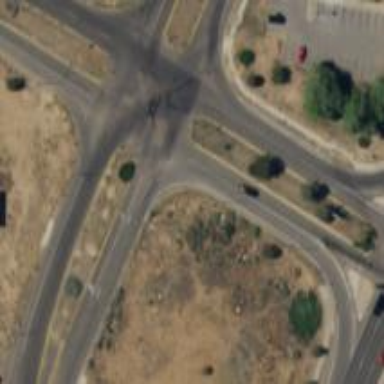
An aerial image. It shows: Tertiary road with asphalt surface leading to roundabout.